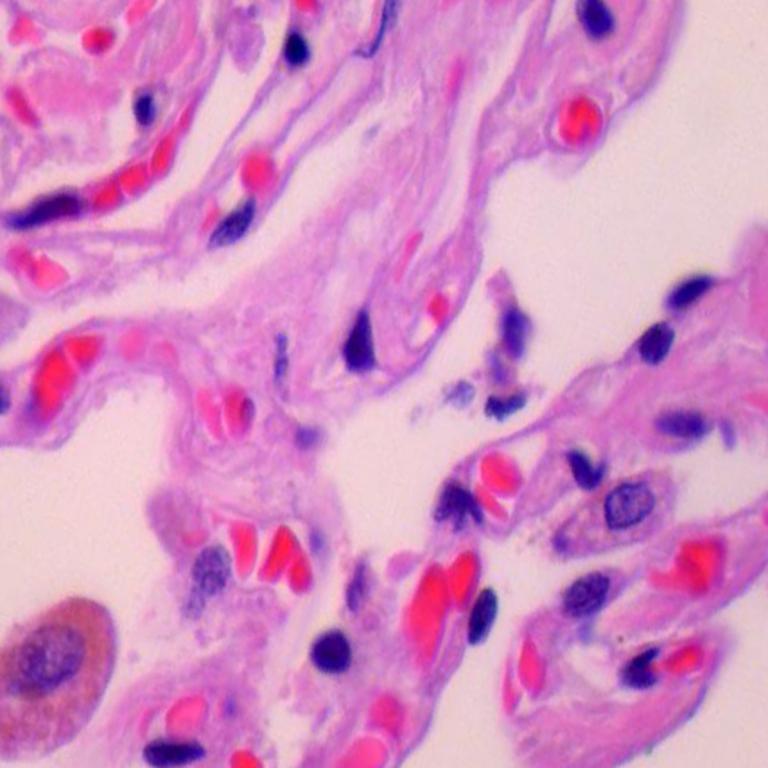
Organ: lung
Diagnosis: benign